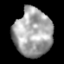
Tissue: lung
Cell type: Epithelial cells
Senescence score: 0.2294
Nuclear area (px): 1786
Mean DAPI intensity: 164.173